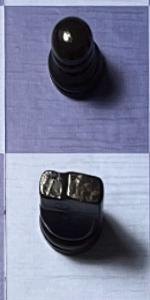
Label: Knight_Black